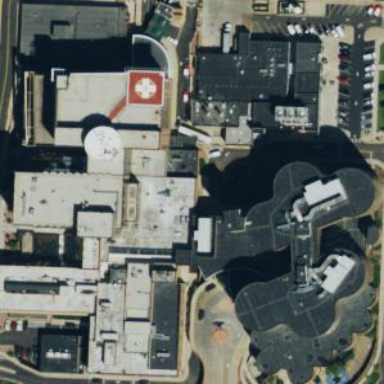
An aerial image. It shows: Hospital building with emergency services and helipad.